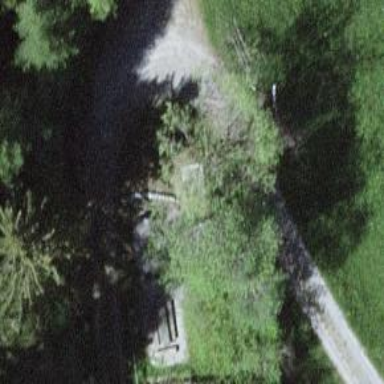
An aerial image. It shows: Bench.